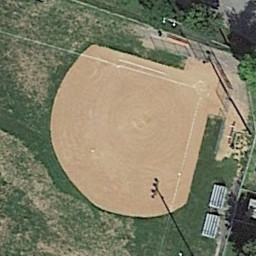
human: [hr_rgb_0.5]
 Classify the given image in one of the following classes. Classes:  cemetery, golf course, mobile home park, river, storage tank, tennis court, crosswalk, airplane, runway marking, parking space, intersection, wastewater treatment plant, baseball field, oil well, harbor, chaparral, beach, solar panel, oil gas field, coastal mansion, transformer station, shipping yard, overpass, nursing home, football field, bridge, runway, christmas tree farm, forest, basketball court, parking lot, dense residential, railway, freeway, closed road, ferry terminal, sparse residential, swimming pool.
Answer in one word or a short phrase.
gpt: baseball field